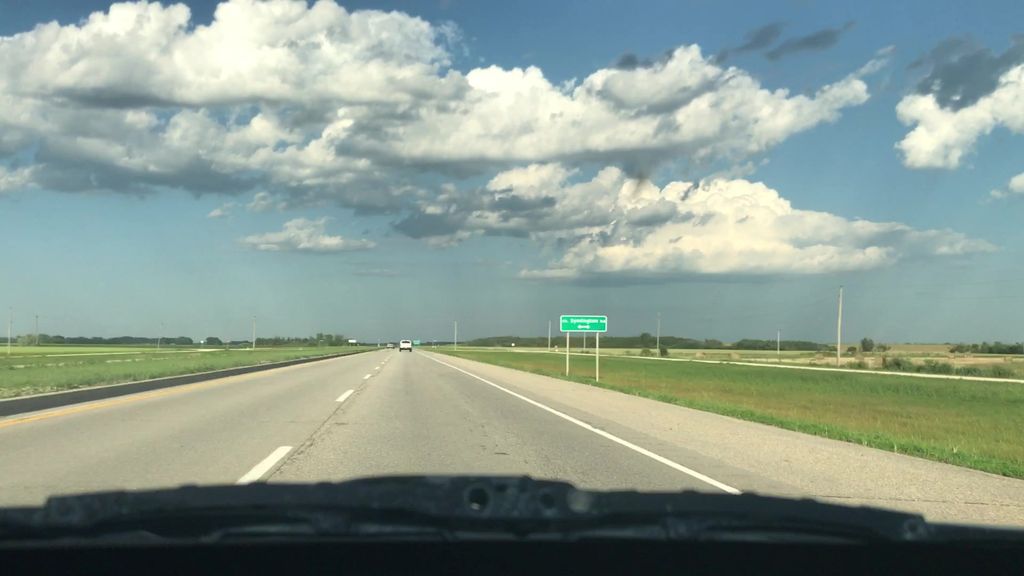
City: winnipeg